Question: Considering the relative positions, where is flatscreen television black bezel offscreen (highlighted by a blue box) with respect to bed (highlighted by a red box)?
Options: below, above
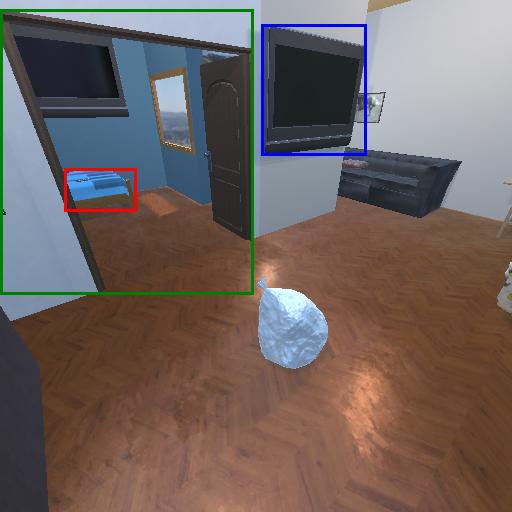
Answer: below